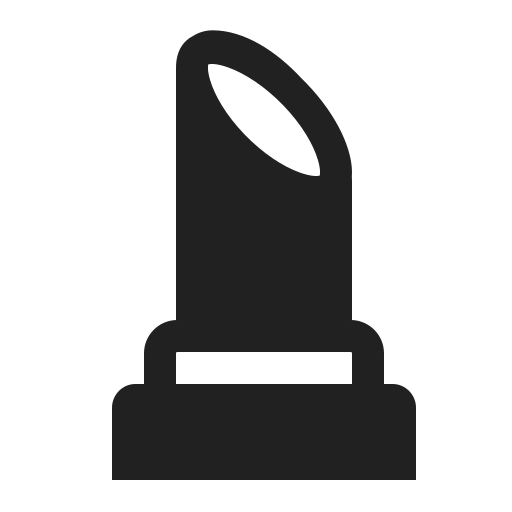
lipstick high contrast